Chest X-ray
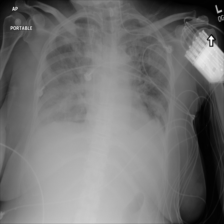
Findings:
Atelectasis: negative
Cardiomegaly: negative
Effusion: negative
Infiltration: positive
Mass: negative
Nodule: negative
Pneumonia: negative
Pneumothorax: negative
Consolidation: negative
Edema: negative
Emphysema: negative
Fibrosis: negative
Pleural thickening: negative
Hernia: negative